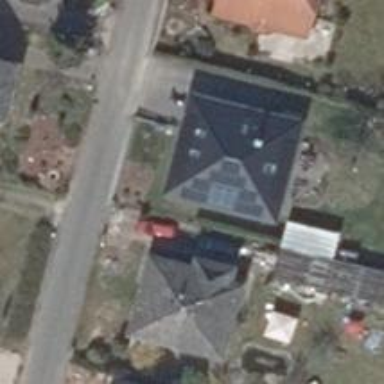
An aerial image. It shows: Detached building with hipped roof.